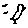
Label: bird